Question: I have an old build that I dont want to see anymore here in TFS2012.

What are the steps I need to take to get rid of it.
I see a similar question back in 2009 <URL>, but I think the answer is no longer relevant in TFS2012... but if it is, what is the step by step process I need to follow.
Thanks
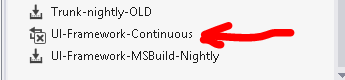
Answer: You can delete the build definition altogether if you wish.
1. Delete the builds associated to the definition
2. Delete the build definition
You can hide the build definition from your users, if you wish to keep the definition but remove it from sight (admins will still be stuck looking at it, but not your users):
1. Right-click on the build definition
2. Choose Security
3. Alter the groups that have permission to see this definition in the security page
You can 'back up' the build definition first if you wish by serializing it to XML first. See <URL>.